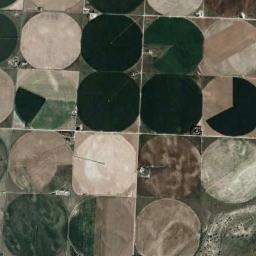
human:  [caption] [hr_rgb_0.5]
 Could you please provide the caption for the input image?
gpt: There are some deep green circle farmland and some bare circle farmland .

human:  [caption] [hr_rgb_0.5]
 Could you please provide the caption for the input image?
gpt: Many dark green, Light green, And tan mixed circular farmland, Including irregular ones .

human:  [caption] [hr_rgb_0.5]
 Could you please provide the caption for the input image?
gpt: Several circular or fan-shaped farmlands with different radians are neatly arranged on the ground and some roads beside .

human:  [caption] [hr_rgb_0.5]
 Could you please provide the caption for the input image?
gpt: Only three round fields are pure green .

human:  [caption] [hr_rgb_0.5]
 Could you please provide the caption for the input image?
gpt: There are circular farmlands of the same size but different colors .